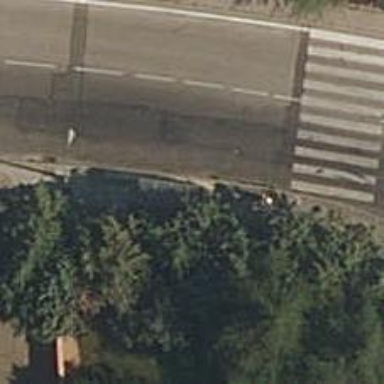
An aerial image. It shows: Bus stop with platform for public transport.